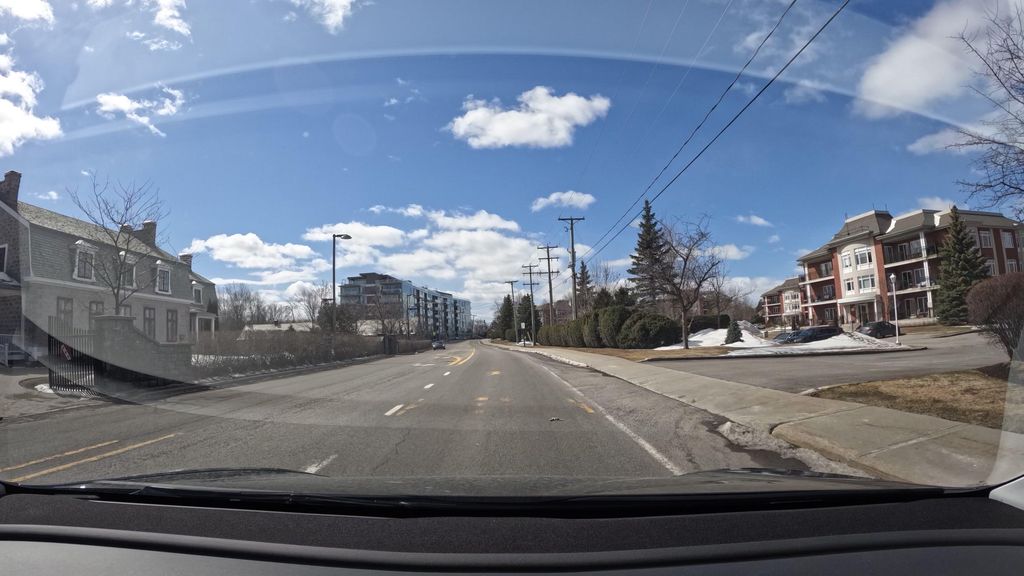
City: montreal